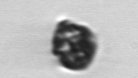
Label: Kryptoperidinium_triquetrum